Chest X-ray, PA view. Patient: 48 years old, sex F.
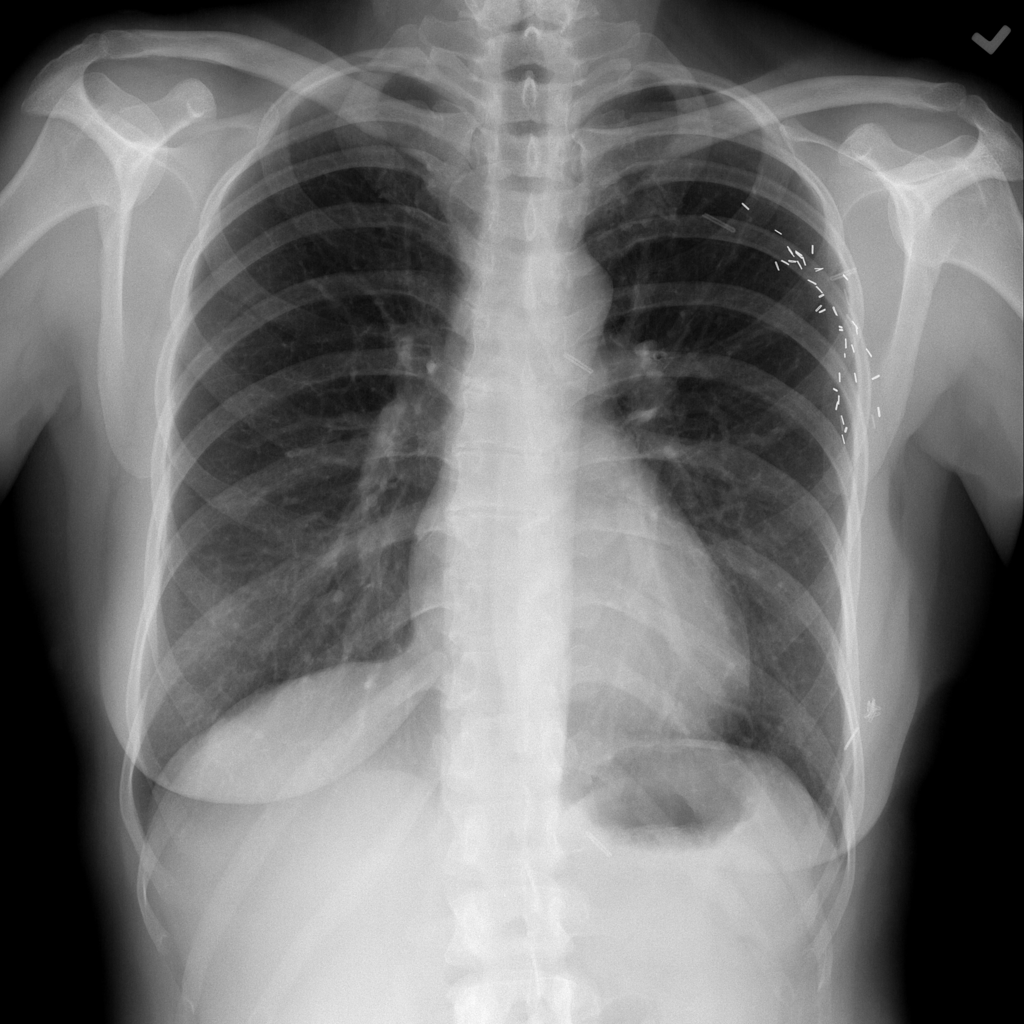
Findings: No Finding